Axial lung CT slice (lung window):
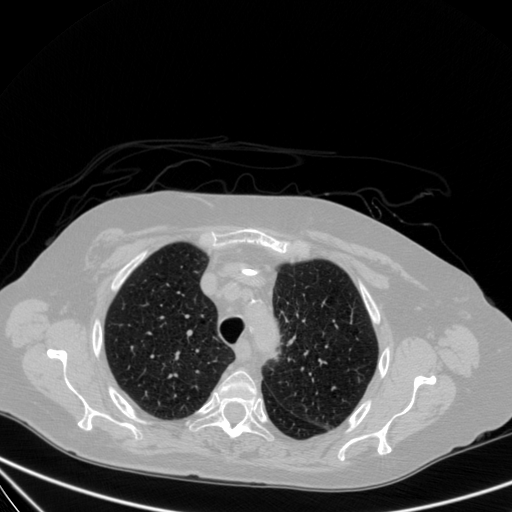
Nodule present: no